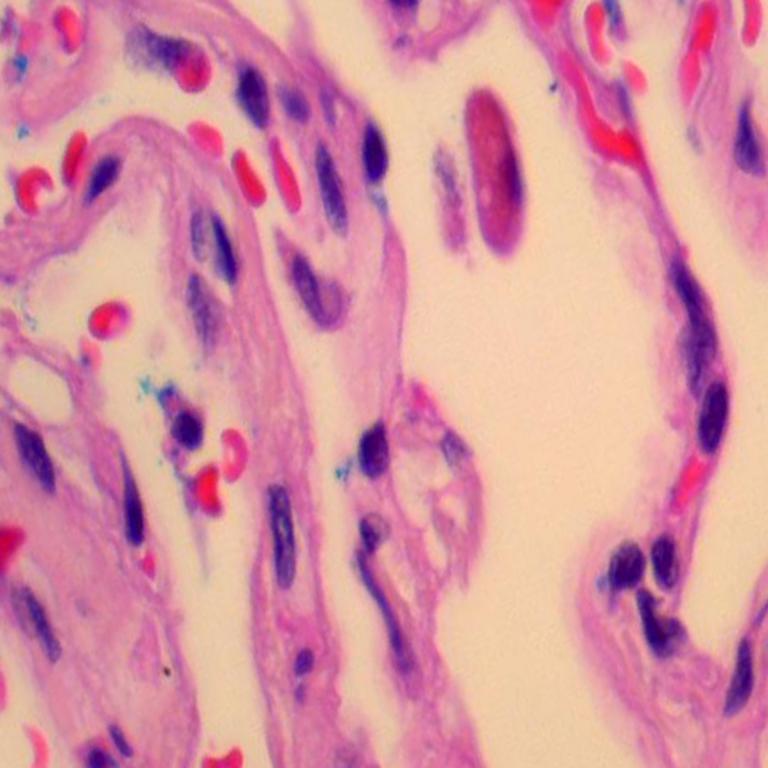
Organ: lung
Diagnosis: benign